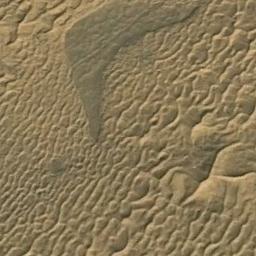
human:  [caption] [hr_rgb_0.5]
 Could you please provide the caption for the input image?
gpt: The desert is full of yellow sand .

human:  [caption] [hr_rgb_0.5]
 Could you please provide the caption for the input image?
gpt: There is a small patch of vegetation on the edge of the desert .

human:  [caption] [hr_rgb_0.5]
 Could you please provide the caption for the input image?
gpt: This is a yellow desert with wavy stripes .

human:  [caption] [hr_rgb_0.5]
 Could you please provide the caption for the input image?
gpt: The desert has yellow sand, Some pyramidal dunes and other dunes .

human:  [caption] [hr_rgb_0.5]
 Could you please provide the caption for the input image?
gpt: A yellow sandy desert with patterned stripes .